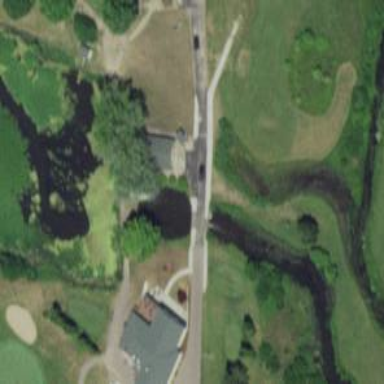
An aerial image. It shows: Service road designated as golf cart path.